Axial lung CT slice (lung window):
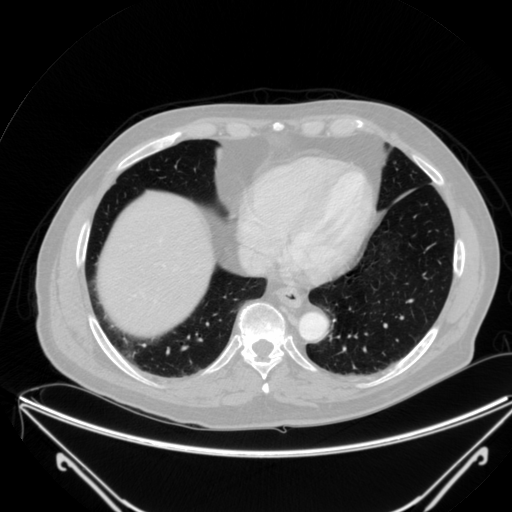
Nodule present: no